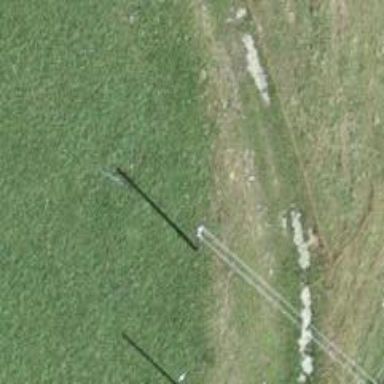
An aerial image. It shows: Utility pole in the area.